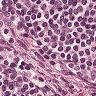
Metastatic tissue present: no